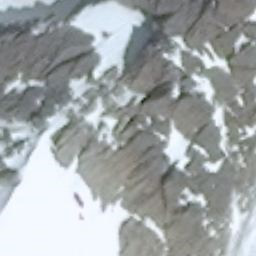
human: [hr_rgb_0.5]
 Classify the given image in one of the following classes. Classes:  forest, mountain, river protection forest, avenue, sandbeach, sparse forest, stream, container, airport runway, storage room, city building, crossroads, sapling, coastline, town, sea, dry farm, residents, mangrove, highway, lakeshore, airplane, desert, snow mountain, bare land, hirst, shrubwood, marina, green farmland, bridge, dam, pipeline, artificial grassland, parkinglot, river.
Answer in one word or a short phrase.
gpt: snow mountain